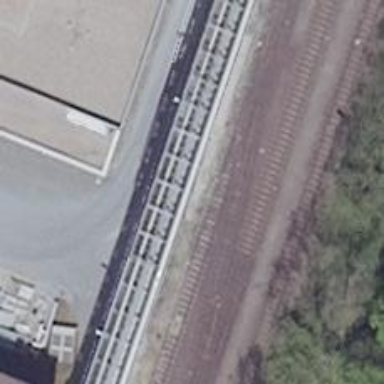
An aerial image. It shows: Railway yard with electrified contact lines.